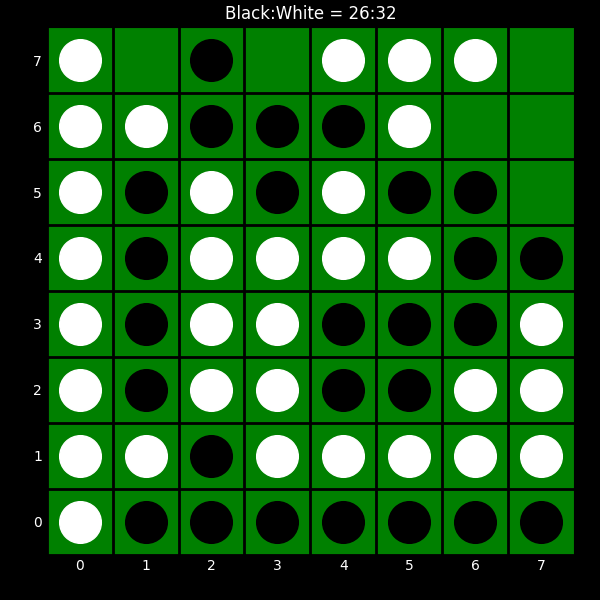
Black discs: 26
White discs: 32